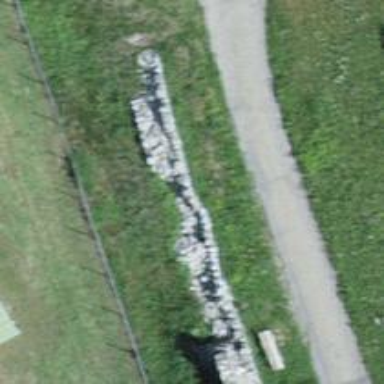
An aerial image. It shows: Wall barrier.